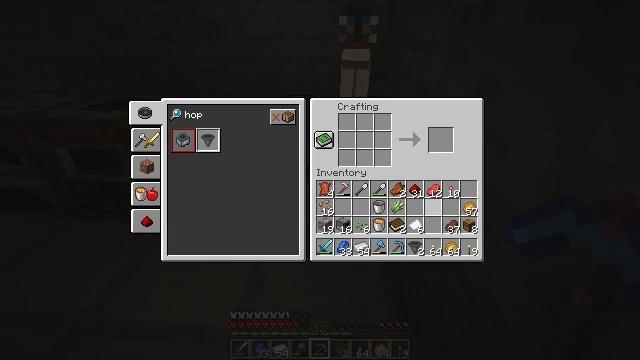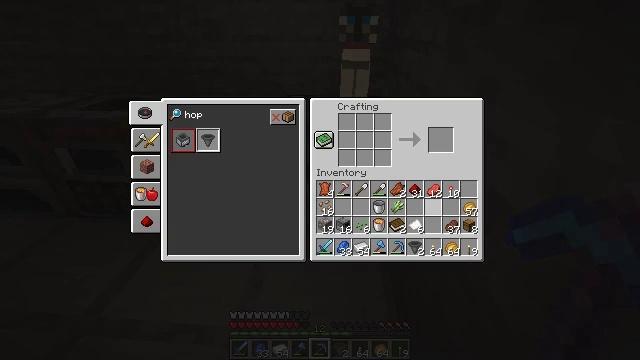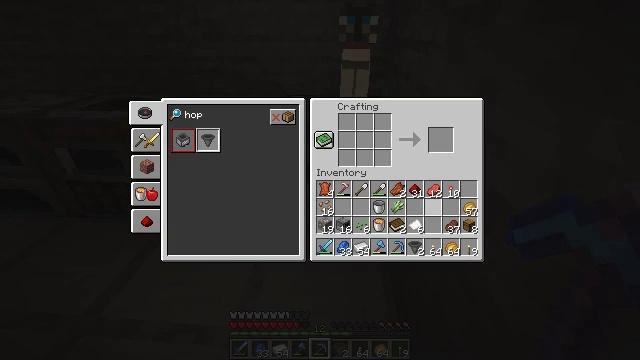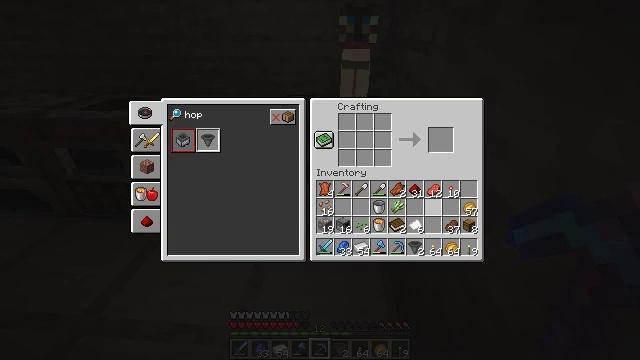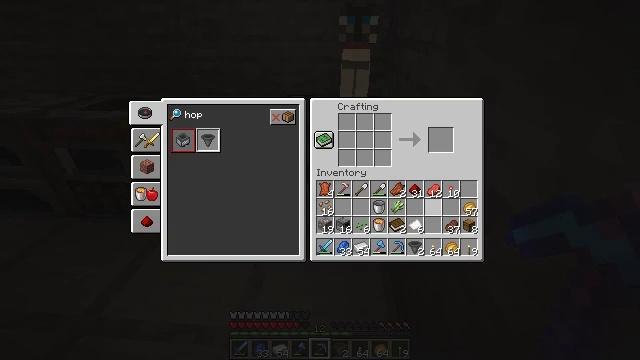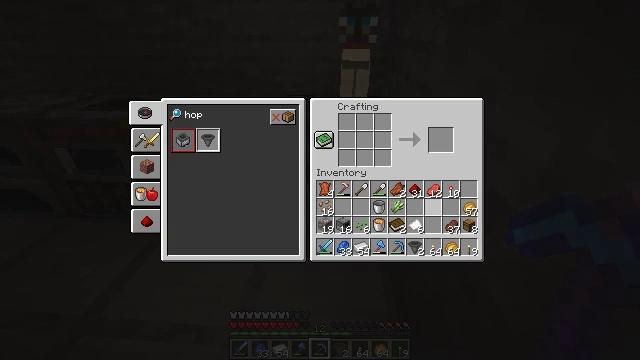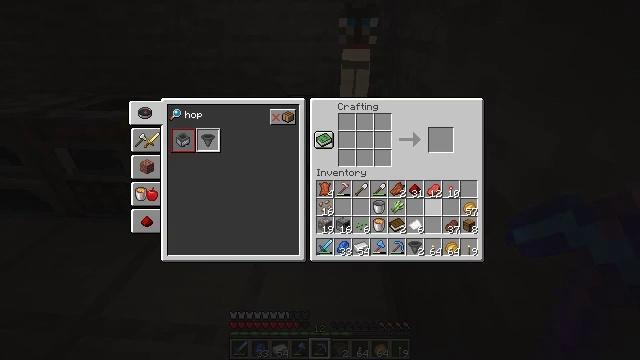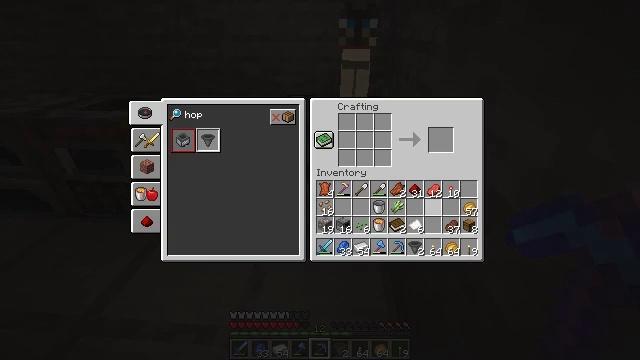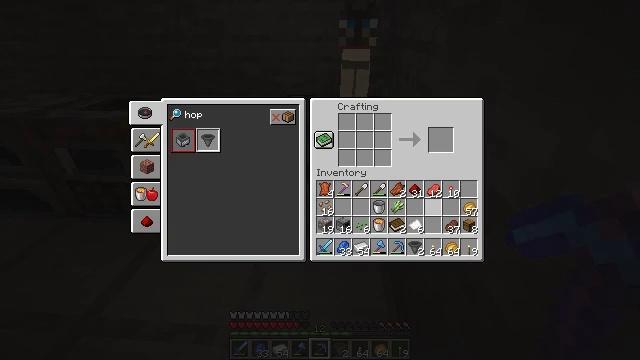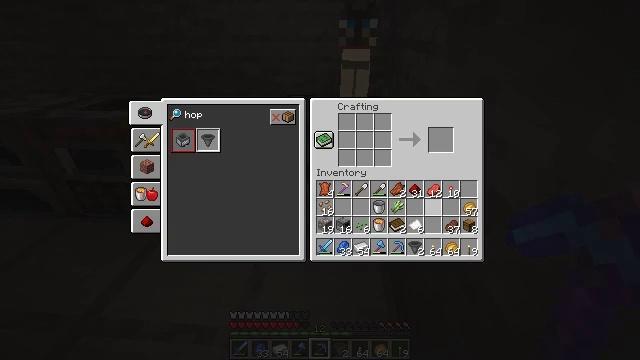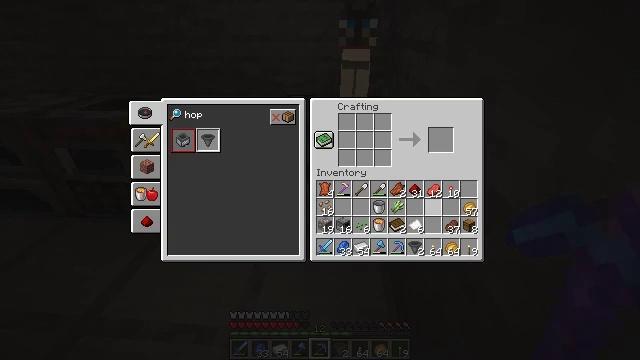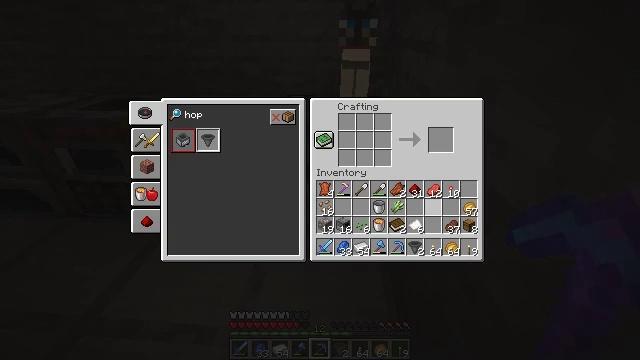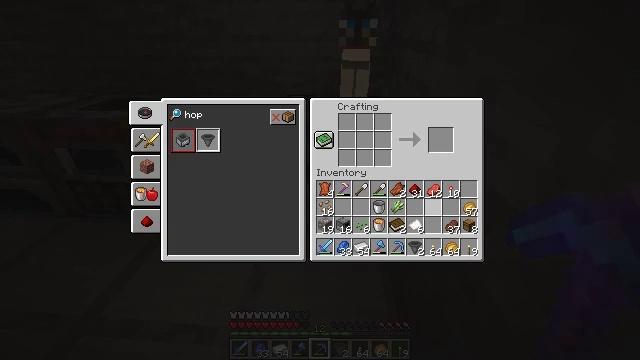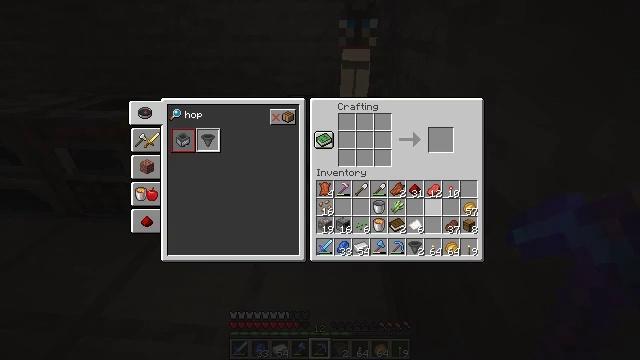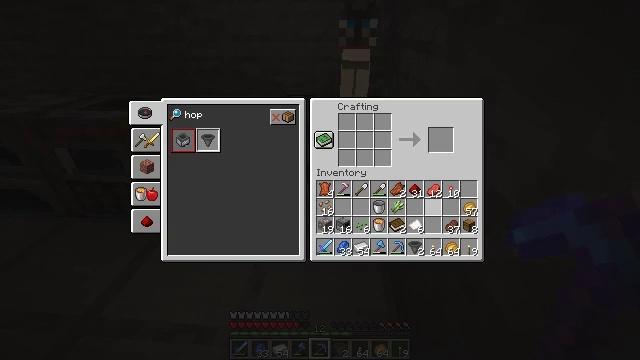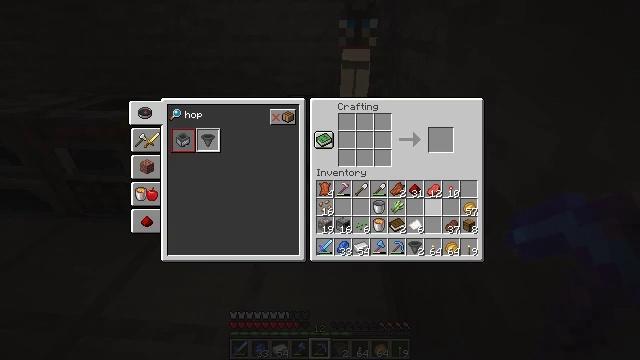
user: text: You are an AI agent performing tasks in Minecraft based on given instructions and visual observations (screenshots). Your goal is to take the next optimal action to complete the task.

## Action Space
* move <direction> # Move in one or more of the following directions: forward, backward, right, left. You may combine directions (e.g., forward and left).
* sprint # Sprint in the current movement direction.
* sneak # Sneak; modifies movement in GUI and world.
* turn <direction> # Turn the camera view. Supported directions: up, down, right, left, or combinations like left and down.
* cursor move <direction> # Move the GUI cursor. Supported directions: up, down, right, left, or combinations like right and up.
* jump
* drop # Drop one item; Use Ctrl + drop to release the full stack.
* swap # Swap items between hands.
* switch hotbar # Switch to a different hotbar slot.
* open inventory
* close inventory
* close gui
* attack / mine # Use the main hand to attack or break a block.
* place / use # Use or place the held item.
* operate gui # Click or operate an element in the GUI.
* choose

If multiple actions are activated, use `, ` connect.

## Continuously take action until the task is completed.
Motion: motion action
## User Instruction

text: Interact with the crafting table to craft a minecart.
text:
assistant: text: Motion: no_op
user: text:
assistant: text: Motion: no_op
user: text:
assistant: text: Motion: no_op
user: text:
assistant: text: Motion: no_op
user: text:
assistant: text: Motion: no_op
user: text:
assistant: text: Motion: no_op
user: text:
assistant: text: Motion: no_op
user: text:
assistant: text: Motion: no_op
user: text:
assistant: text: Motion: no_op
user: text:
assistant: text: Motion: no_op
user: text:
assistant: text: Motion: no_op
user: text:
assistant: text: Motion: no_op
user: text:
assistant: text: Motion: no_op
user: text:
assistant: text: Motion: no_op
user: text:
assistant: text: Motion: no_op
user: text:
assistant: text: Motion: no_op
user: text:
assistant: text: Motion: no_op
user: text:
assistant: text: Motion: no_op
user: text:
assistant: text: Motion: no_op
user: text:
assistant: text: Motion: no_op
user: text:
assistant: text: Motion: no_op
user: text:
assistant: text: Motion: no_op
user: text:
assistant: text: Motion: no_op
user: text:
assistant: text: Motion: no_op
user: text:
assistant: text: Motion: no_op
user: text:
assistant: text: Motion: no_op
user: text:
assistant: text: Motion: no_op
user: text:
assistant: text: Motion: no_op
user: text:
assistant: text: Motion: no_op
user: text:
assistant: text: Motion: no_op